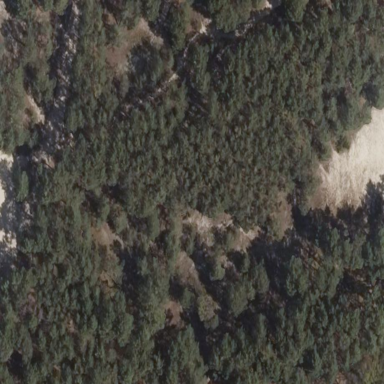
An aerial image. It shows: Evergreen needle-leaved forest.